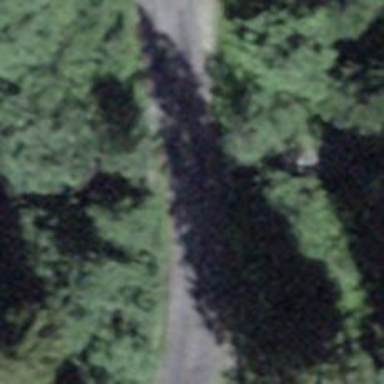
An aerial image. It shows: Unclassified road with bridge.